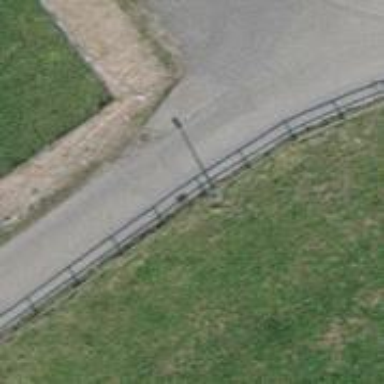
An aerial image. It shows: Residential road with asphalt surface and no sidewalk.